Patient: sex M, age 19
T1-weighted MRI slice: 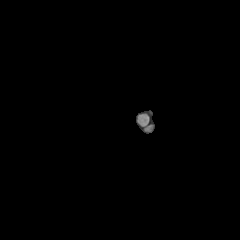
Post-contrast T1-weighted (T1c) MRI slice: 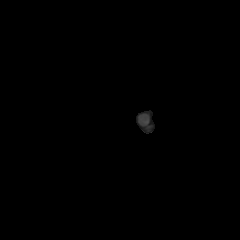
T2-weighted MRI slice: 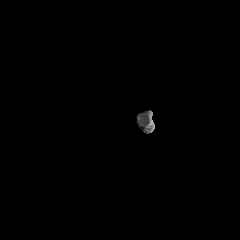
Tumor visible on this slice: no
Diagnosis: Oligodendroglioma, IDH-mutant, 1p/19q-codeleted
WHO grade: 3